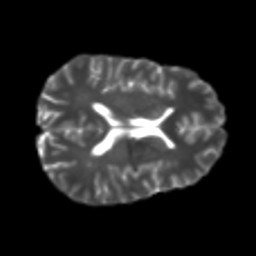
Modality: T2w
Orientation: axial
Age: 26
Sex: male
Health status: healthy
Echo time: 0.074 s